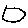
Label: hexagon